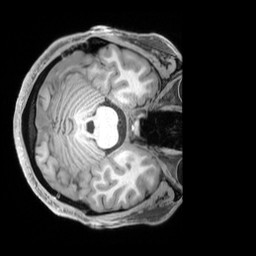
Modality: T1w
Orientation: axial
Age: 26
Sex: male
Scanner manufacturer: siemens
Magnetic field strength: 3 T
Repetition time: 2 s
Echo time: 0.00212 s